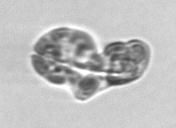
Label: Karenia